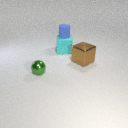
large cyan rubber cube to the right of small green metal sphere